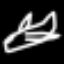
Label: airplane